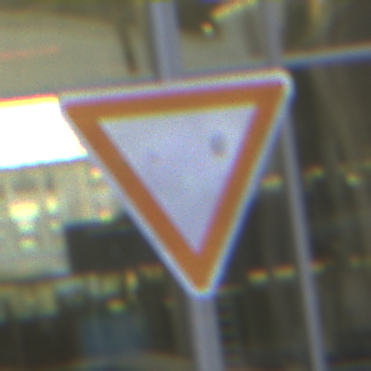
Verkehrszeichen: VorfahrtGewaehren
Umgebung: Outdoor, Urban
Tageszeit: SunriseSunset
Wetter: PartlyCloudy
Licht: Natural
Jahreszeit: NotSpecified
Kontrast: MediumContrast